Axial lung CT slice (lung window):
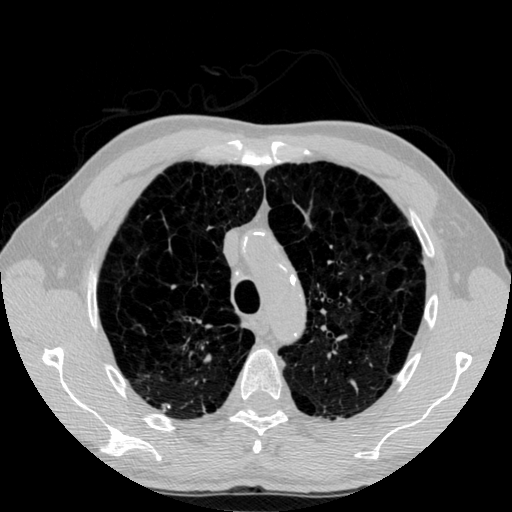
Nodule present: no